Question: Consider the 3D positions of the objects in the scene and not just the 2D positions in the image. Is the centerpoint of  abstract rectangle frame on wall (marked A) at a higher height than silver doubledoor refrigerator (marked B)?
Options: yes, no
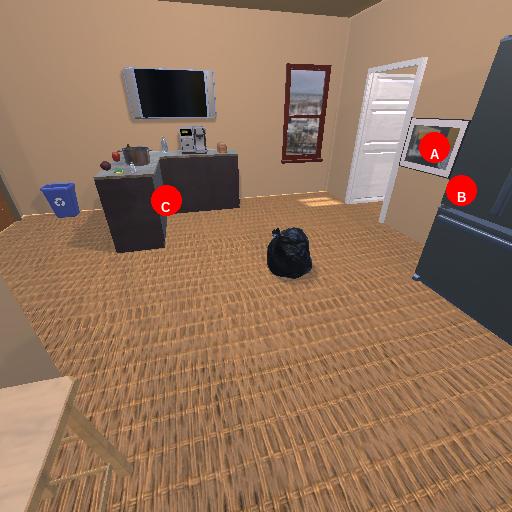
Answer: yes